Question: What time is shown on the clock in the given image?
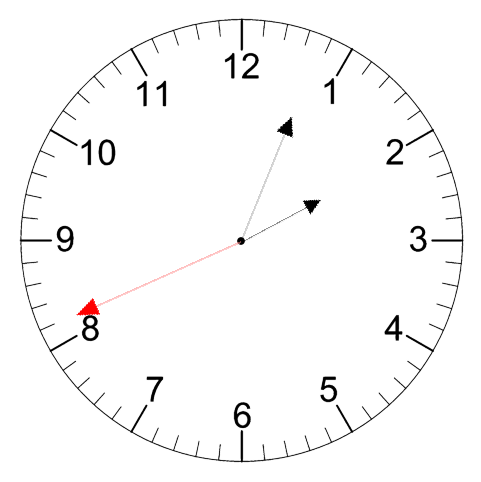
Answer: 02:03:41